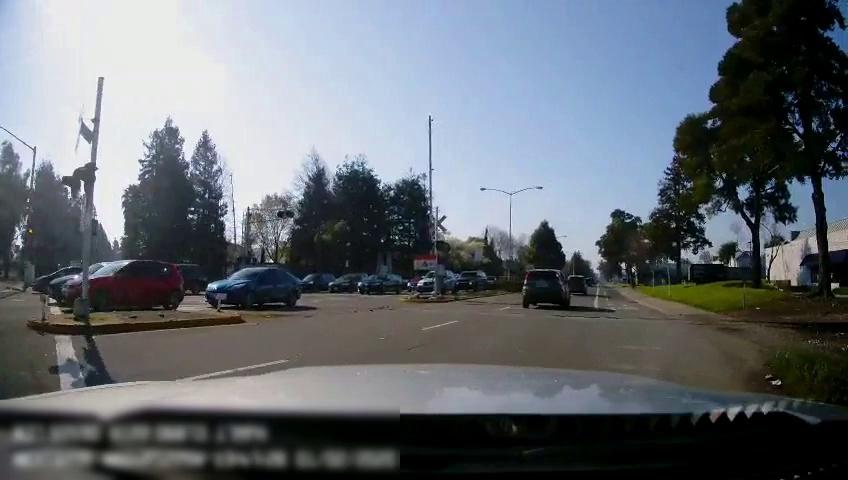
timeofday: Day
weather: Sunny
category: Drivable Space
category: Vehicles | SUV
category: Vehicles | SUV
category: Vehicles | Car
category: Vehicles | SUV
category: Vehicles | Car
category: Vehicles | Car
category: Vehicles | SUV
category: Vehicles | Car
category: Vehicles | Truck
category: Vehicles | Truck
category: Vehicles | SUV
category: Vehicles | SUV
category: Vehicles | SUV
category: Vehicles | SUV
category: Lanes | Current Lane
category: Lanes | Current Lane
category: Traffic | Lights
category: Traffic | Lights